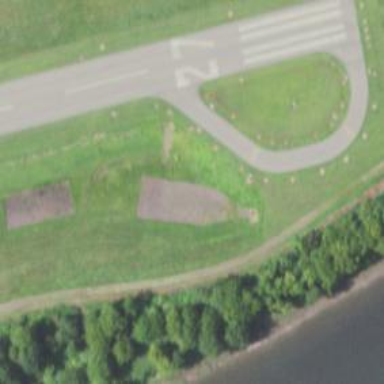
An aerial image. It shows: Image of taxiway at airport.